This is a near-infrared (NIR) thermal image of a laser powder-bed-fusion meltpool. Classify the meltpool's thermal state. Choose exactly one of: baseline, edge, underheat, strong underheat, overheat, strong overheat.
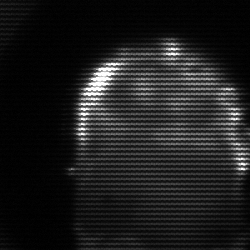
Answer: baseline